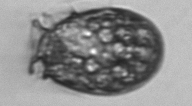
Label: Dinophysis_acuminata